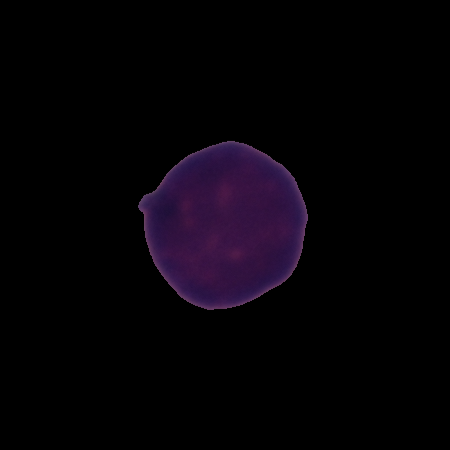
Label: healthy